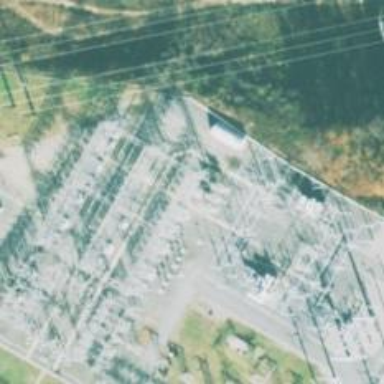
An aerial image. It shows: Switch for power supply.